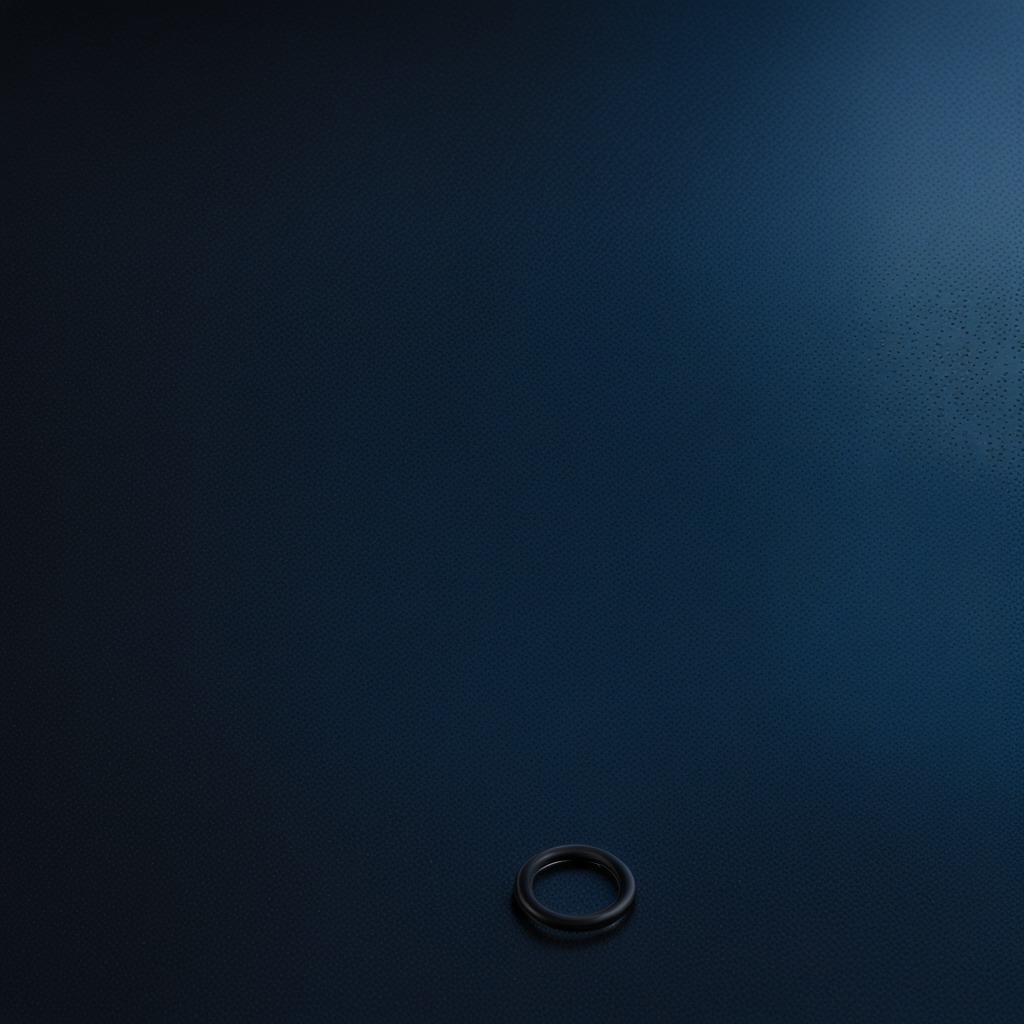
A rubber O-ring lies on the granite tabletop.